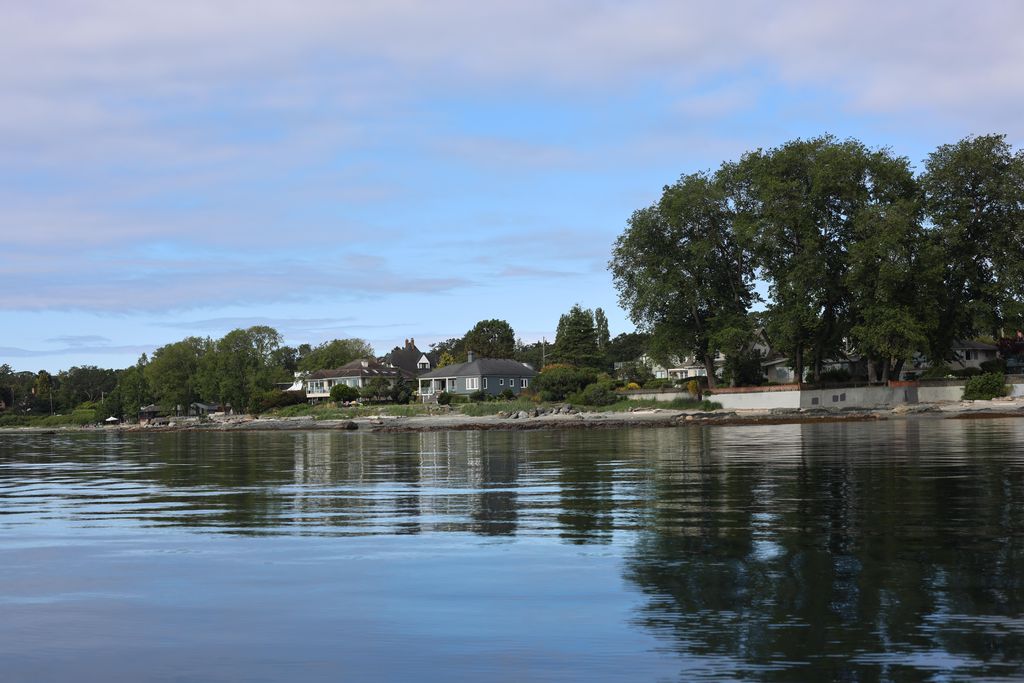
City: victoria